Interaction volume radius: 5 \u00c5
Interaction volume height: 10 \u00c5
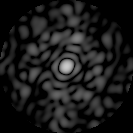
Disorder parameter: 0.9098